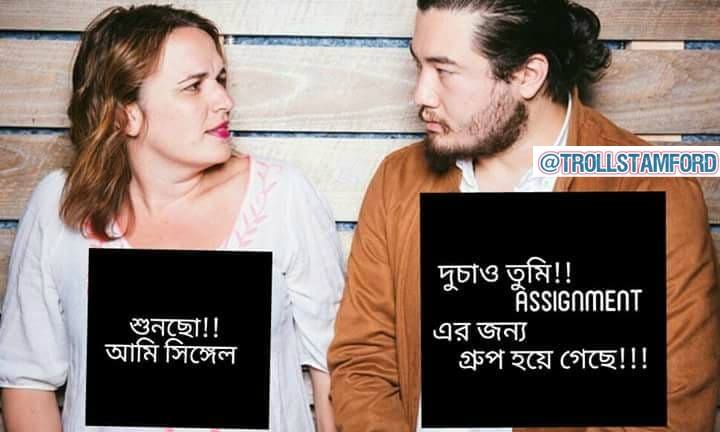
Caption: শুনছো  !!  আমি সিঙ্গেল      দুচাও তুমি !! ASSIGNMENT   এর জন্য গ্রুপ হয়ে গেছে !!!!
Label: hate